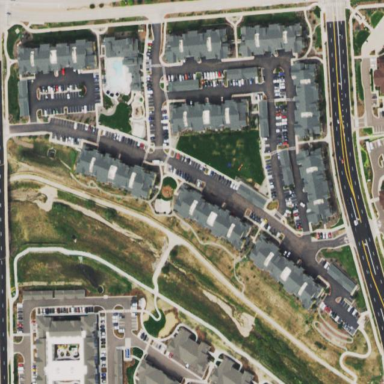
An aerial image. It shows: Residential area with apartments.